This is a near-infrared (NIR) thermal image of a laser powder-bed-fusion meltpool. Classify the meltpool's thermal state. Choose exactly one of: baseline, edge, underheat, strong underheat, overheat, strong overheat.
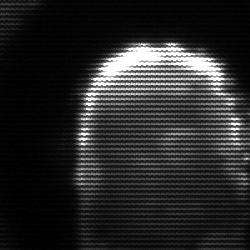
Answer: baseline